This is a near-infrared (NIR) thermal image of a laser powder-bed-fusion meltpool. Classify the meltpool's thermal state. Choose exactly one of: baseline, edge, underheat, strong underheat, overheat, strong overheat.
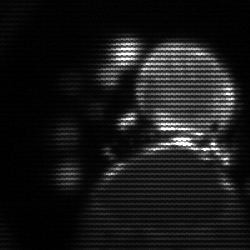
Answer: edge